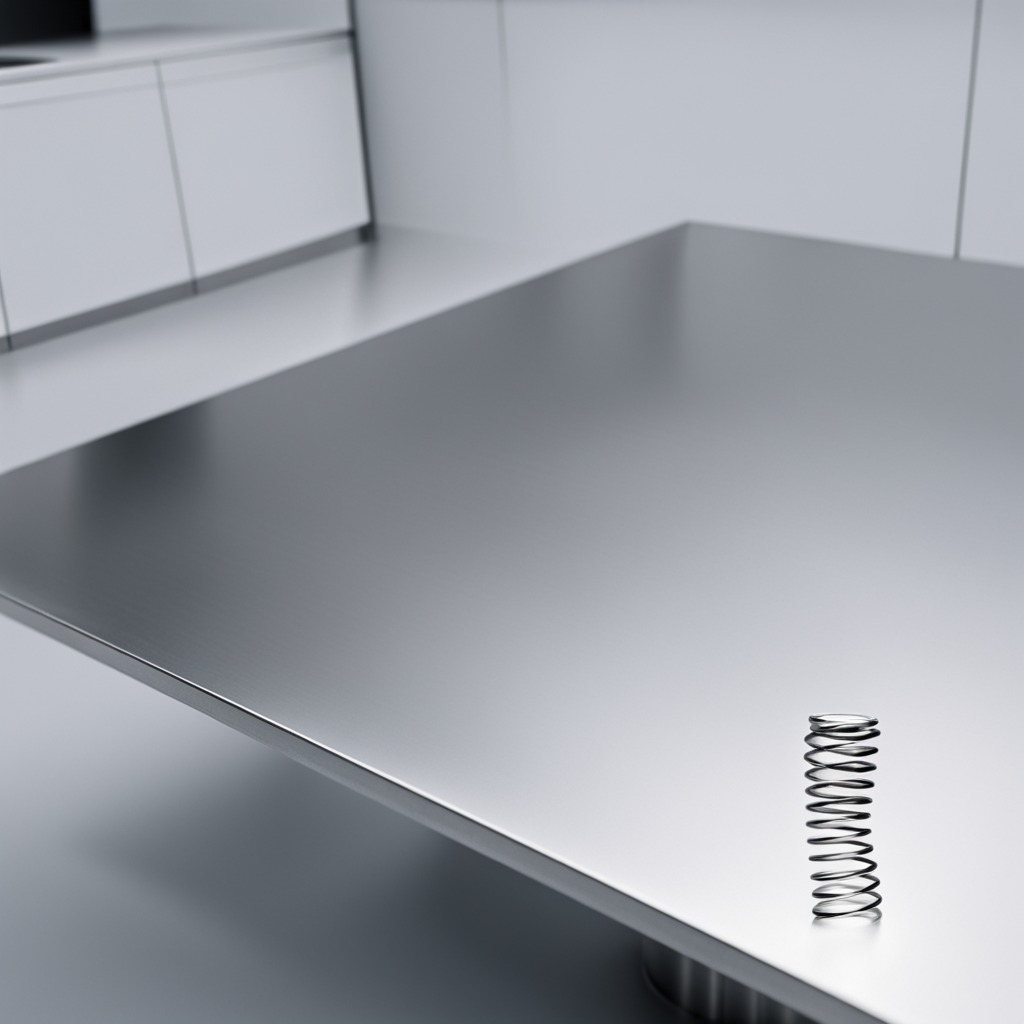
A coiled metal spring is lying on the stainless steel table.